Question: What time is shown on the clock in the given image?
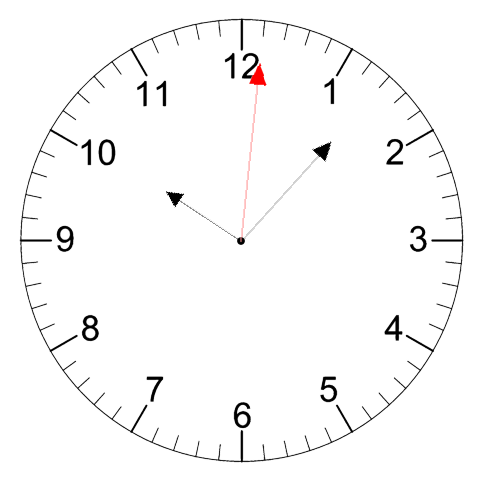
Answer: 10:07:01